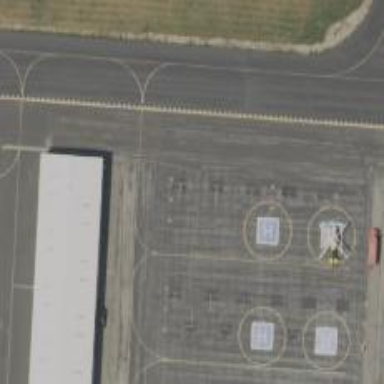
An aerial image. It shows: View of taxiway at the airport.